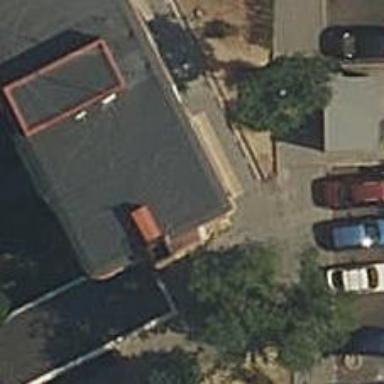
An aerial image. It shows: Pharmacy providing healthcare services.